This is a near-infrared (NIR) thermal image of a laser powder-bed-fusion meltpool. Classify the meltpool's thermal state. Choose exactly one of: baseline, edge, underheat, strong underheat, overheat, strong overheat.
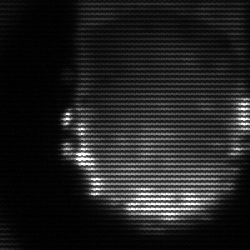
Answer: baseline